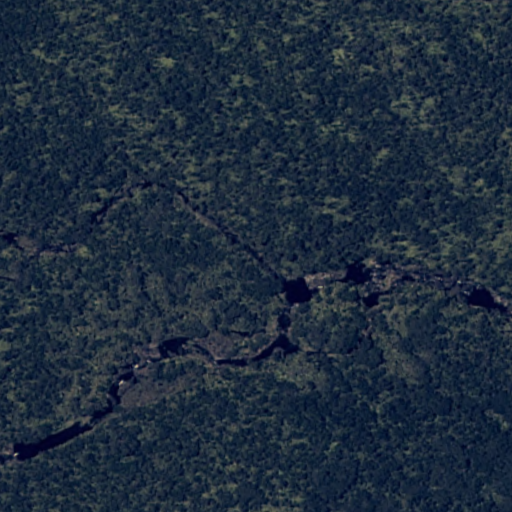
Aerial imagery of valley in Hawaii named Waipāhoehoe Gulch containing only unknown